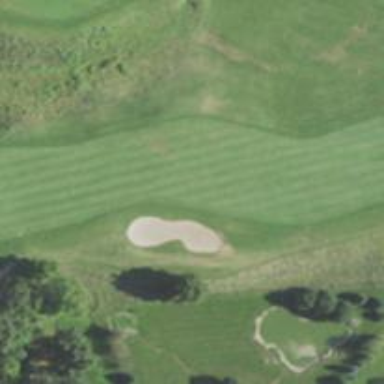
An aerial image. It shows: Grassy area designated as golf fairway.